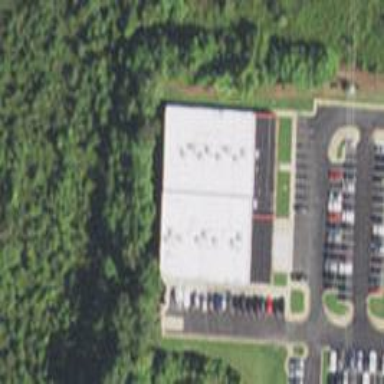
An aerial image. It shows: Building that houses car shop.